Here is the wavelet time-frequency representation (scalogram) of a rolling-element bearing's vibration measurement. Based on the visible evidence, which condition applies: normal, inner_race, outer_race, ball?
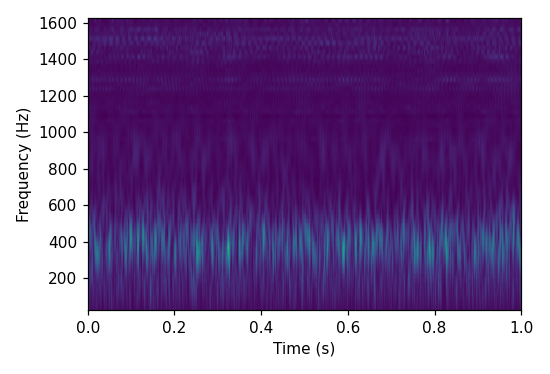
Answer: ball